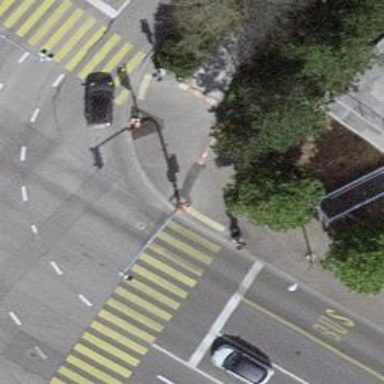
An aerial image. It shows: Asphalt sidewalk along the footway.